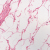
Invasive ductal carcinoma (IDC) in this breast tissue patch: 0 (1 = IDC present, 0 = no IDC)